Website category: sports
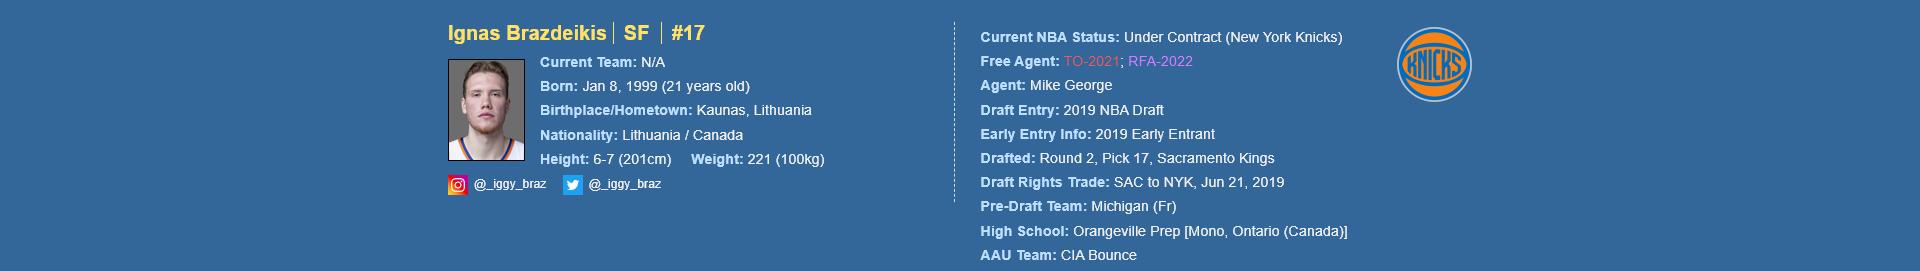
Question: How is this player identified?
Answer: Ignas Brazdeikis

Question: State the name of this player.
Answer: Ignas Brazdeikis

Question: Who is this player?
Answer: Ignas Brazdeikis

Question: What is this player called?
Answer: Ignas Brazdeikis

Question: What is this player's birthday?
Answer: Jan 8, 1999

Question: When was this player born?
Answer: Jan 8, 1999

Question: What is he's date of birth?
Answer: Jan 8, 1999

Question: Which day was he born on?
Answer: Jan 8, 1999

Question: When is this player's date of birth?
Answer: Jan 8, 1999

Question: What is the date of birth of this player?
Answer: Jan 8, 1999

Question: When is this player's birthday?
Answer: Jan 8, 1999

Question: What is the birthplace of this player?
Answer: Kaunas, Lithuania

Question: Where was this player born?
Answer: Kaunas, Lithuania

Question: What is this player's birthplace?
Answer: Kaunas, Lithuania

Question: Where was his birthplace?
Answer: Kaunas, Lithuania

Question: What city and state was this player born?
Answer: Kaunas, Lithuania

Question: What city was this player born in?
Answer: Kaunas, Lithuania

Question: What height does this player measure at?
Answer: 6-7 (201cm)

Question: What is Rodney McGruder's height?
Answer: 6-7 (201cm)

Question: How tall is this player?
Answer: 6-7 (201cm)

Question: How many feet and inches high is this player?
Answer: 6-7 (201cm)

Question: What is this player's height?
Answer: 6-7 (201cm)

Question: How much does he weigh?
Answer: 221 (100kg)

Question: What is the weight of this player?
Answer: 221 (100kg)

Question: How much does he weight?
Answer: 221 (100kg)

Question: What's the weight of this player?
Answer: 221 (100kg)

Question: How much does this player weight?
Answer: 221 (100kg)

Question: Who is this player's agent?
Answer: Mike George

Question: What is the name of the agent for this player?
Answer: Mike George

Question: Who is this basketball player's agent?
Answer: Mike George

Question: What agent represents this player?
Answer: Mike George

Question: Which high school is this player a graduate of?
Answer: Orangeville Prep

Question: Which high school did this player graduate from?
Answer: Orangeville Prep

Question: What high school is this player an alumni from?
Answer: Orangeville Prep

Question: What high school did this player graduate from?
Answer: Orangeville Prep

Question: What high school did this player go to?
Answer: Orangeville Prep

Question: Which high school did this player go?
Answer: Orangeville Prep